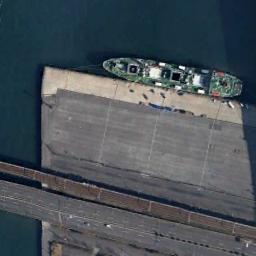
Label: ship